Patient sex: F
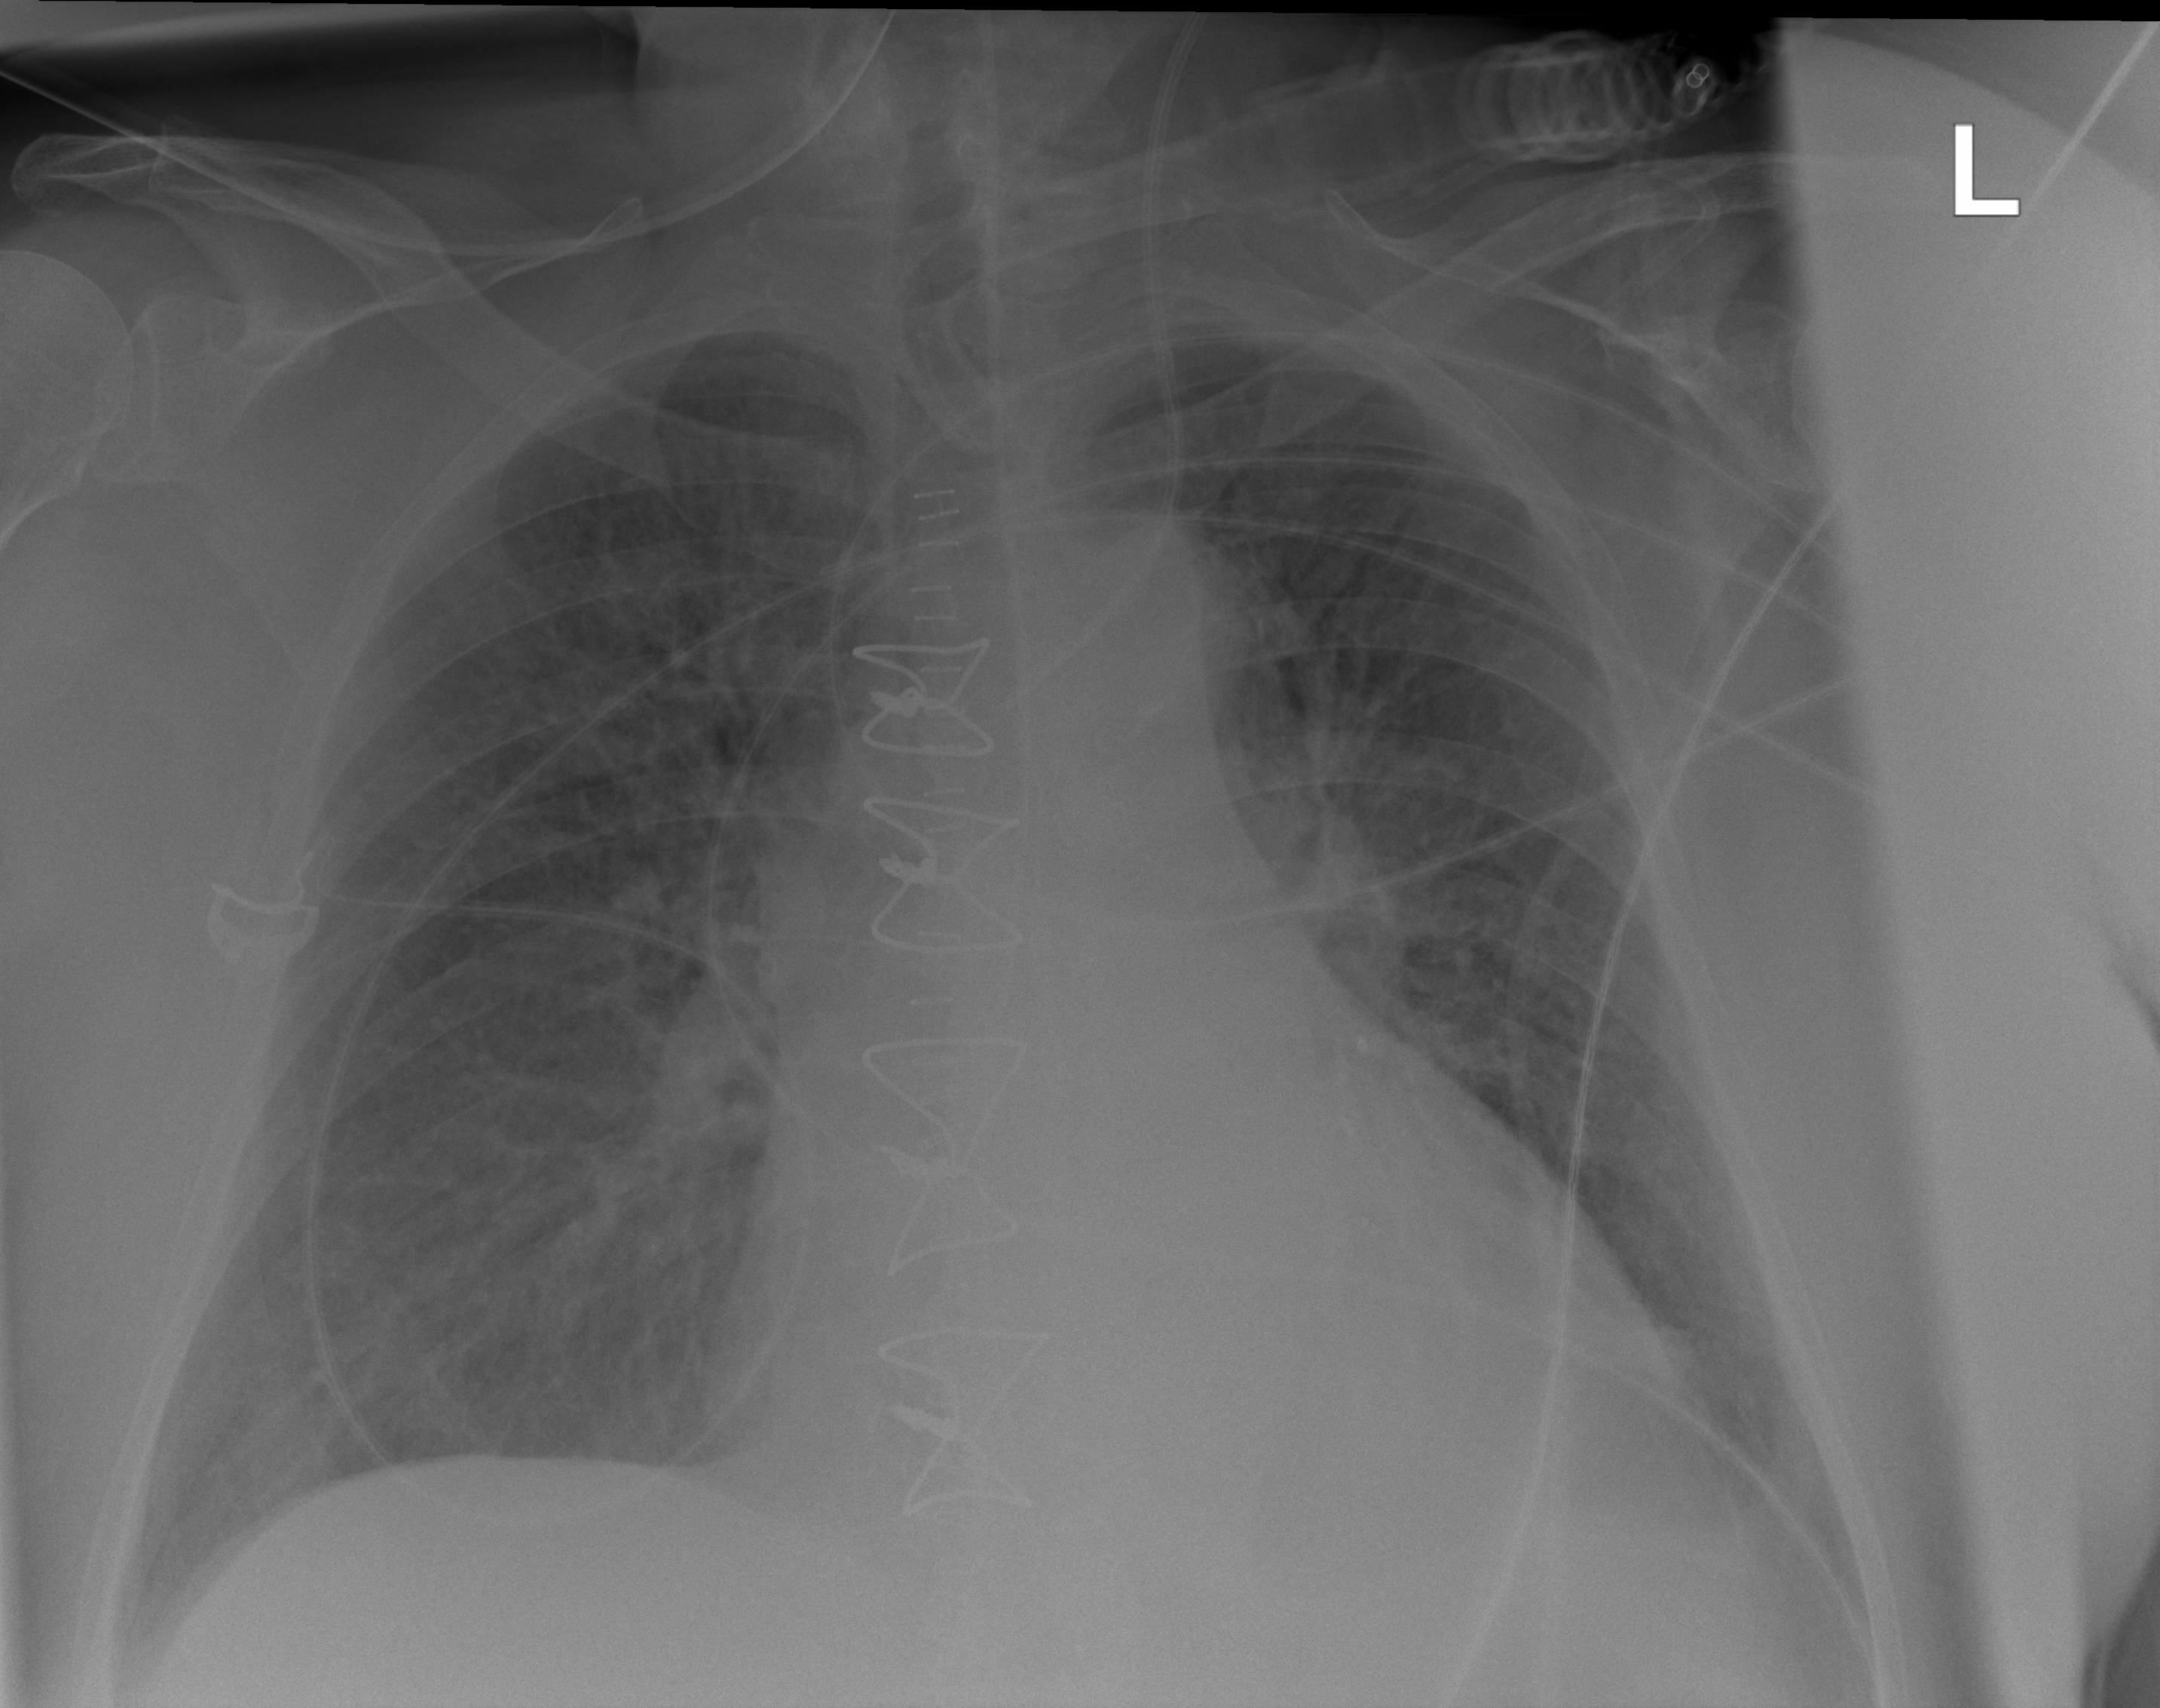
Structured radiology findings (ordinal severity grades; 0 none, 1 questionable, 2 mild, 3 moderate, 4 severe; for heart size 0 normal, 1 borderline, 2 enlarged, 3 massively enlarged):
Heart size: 2
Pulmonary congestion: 2
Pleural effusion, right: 0
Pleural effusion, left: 2
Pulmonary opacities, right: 2
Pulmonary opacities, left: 2
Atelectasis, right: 0
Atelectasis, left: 2